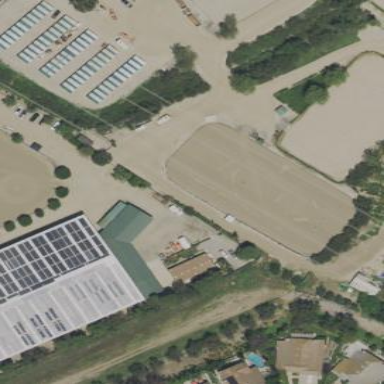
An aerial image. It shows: Equestrian pitch with sand surface.